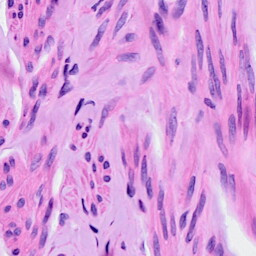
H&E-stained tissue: Ovarian